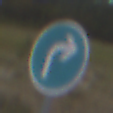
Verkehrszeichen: VorgeschriebeneFahrtrichtungRechts
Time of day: Midday
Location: Outdoor (Nature)
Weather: Overcast
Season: NotSpecified
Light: Natural